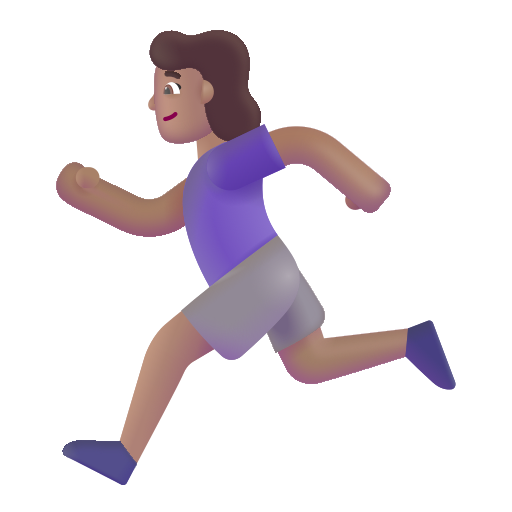
woman running color